Question: I am trying to create a specific value in a SSRS parameter that is composed of multiple possible values.
Because in the back-end, each of these Label-value pairs can have multpile possible values.
I wanted to see if i could use a temp -table with those values hard-coded, but not sure how

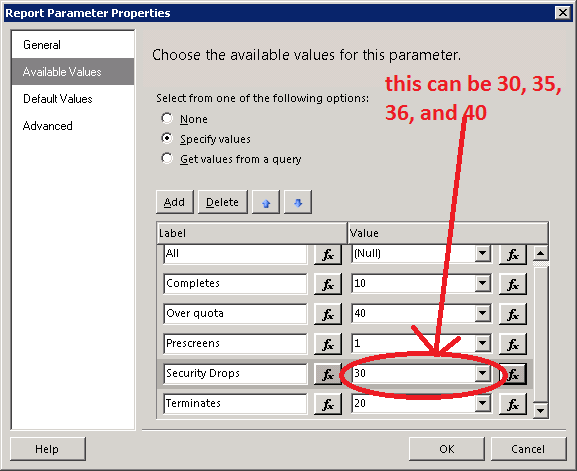
Answer: Sounds to me like an <URL>, and I would strongly suggest looking into the following two alternatives to the solution you're aiming for:
- 'SecurityDrops'- - 'SecurityDrops''SecurityDropValues'
If you insist on the direction you suggest in the question, the "solution" would be to make the parameter of type text, and allow the user to input comma-seperated values. You'll have to parse the input for the parameter in the SQL then though, which isn't pretty.